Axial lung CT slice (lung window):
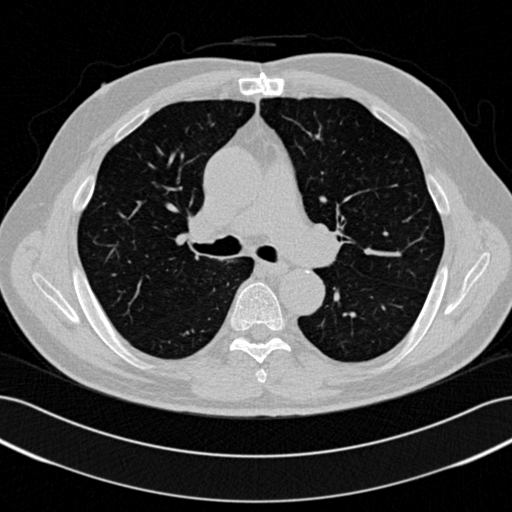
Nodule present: no